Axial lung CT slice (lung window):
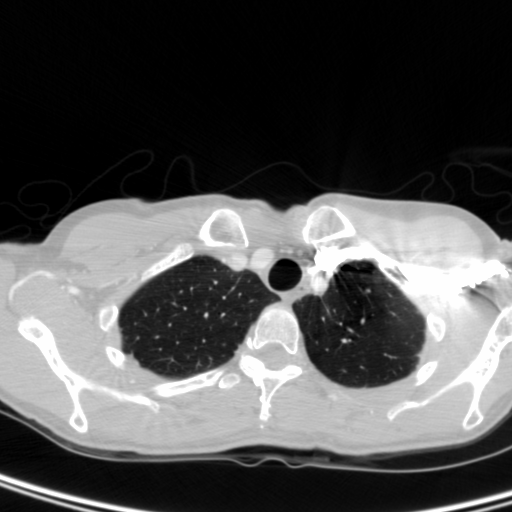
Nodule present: no